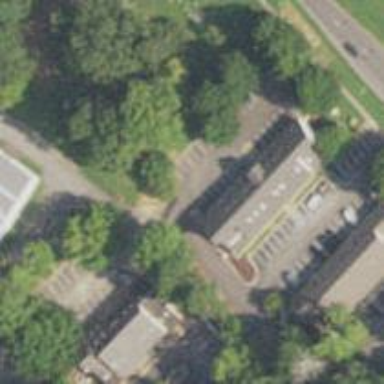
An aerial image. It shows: Healthcare clinic is depicted in the image.